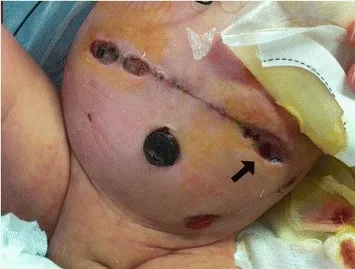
Three disctinct dehiscences are evident along the surgical wound; the arrow indicates the one in which the defect entails all the layers of the abdominal wall.
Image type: medical_photograph (skin_photograph)